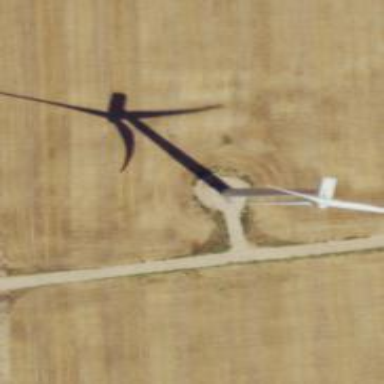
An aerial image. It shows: Wind generator powered by horizontal-axis wind turbine.